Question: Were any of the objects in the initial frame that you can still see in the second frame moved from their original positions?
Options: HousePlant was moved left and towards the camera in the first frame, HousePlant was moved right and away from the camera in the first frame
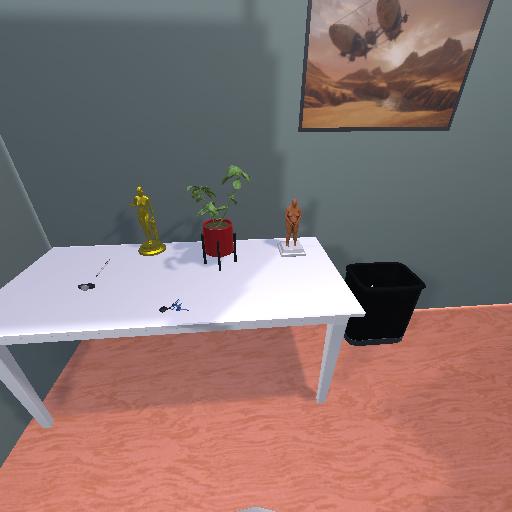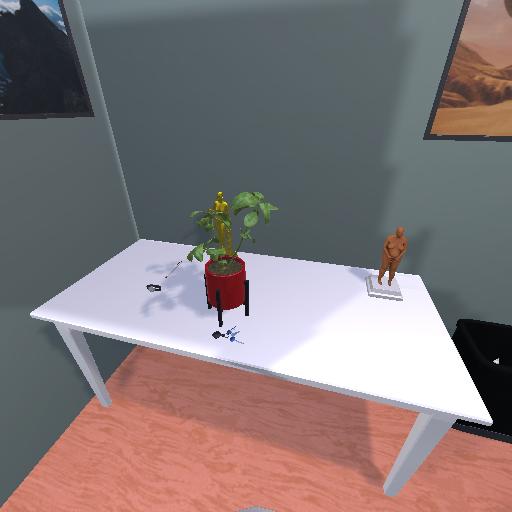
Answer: HousePlant was moved left and towards the camera in the first frame